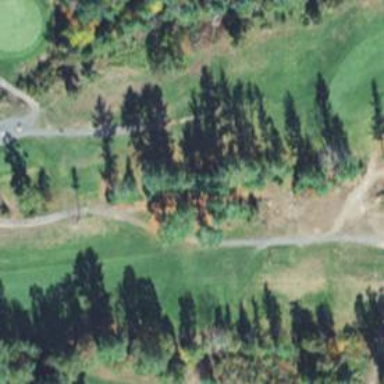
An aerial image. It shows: Pathway for golfing.